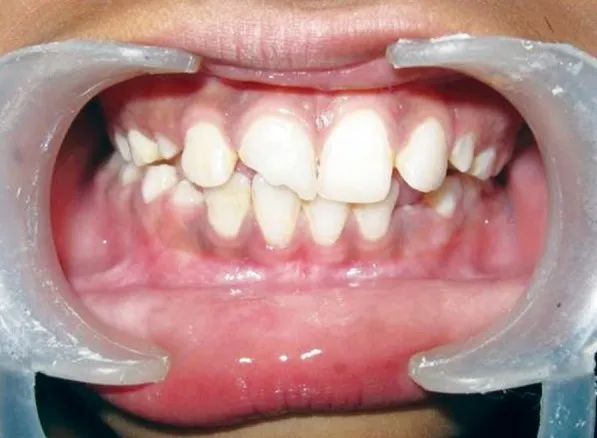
Preoperative view showing fractured permanent right maxillary central incisor and lower lip with no signs of inflammation.
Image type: medical_photograph (oral_photograph)